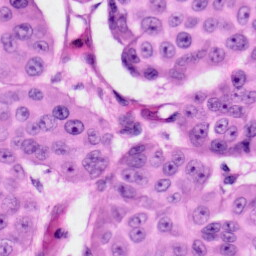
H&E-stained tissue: Skin